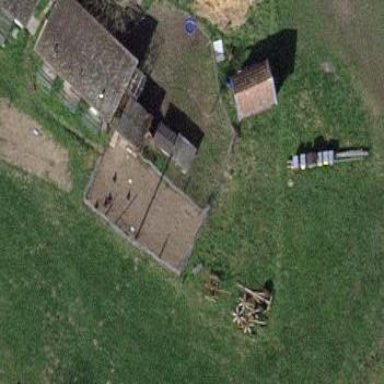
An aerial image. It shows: Equestrian pitch for leisure land activities.